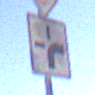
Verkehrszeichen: VerlaufVorfahrtsstrasse3
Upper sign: Vorfahrtsstrasse
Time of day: Midday
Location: Outdoor (Nature)
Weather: Clear
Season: NotSpecified
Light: Natural